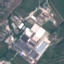
Label: Industrial